Question: I am having some issues with the Play framework. It won't compile anymore, giving the following error:
'''
java: cannot find symbol
symbol: variable debug
location: class controllers.Application
'''
Indeed this line in Apllication.java is underlined in red in IDEA, but as far as I remember that has always been the case:

I do have a debug.scala.html file under views. If I change the above return statement to 'return ok();' everything compiles fine, but that of course removes all functionality.
PS: The fact that that IDEA thinks that there are errors in the Play code, even when there are none and it all compiles fine, makes debugging somewhat difficult, I find. (As in screenshot above.) Is there a fix for this?
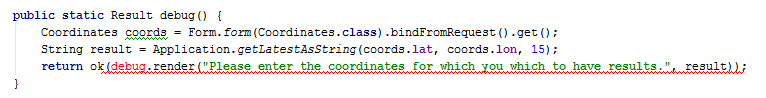
Answer: Idea tries to optimize imports by replacing wildcard imports with dedicated, so you can easily add this import manually:
'''
import views.html.debug;
'''
TIP: On the other hand try to DO NOT name your view as 'debug', 'info' etc. - Play's 'Logger' has such methods so if you will write imports carelessly you can accidentally use it in wrong place, so maybe just better call these views like 'debugView.scala.html' ?